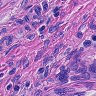
Metastatic tissue present: yes